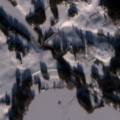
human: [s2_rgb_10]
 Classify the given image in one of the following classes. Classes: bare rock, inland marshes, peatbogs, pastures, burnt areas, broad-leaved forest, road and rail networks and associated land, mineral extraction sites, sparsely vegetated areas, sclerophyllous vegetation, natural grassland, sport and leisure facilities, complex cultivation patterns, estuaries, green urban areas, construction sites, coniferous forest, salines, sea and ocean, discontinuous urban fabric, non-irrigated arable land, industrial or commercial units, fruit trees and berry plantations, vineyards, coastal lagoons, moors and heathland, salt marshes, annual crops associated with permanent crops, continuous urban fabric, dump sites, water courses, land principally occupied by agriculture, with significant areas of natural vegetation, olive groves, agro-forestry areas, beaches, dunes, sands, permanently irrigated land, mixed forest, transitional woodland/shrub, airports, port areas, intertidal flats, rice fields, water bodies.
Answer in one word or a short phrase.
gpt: non-irrigated arable land, land principally occupied by agriculture, with significant areas of natural vegetation, coniferous forest, water bodies